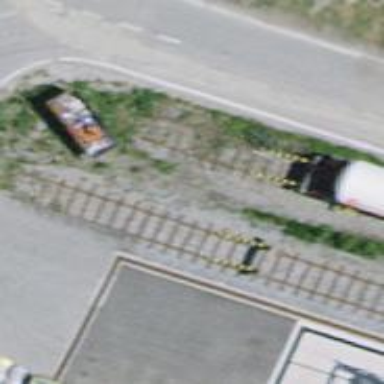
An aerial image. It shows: Railway buffer stop.